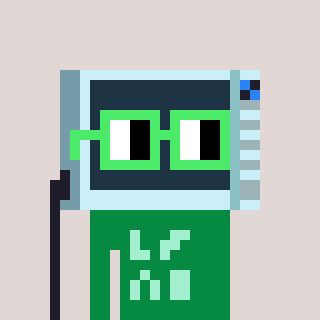
a pixel art character with square light green glasses, a microwave-shaped head and a green-colored body on a warm background